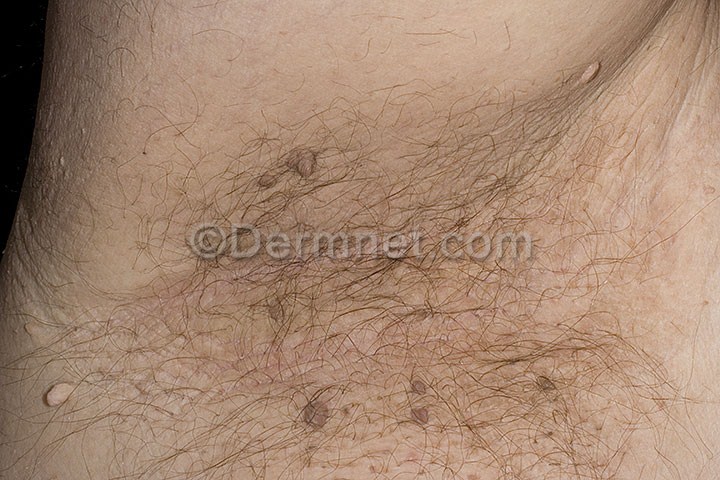
Disease: Seborrheic Keratoses and other Benign Tumors